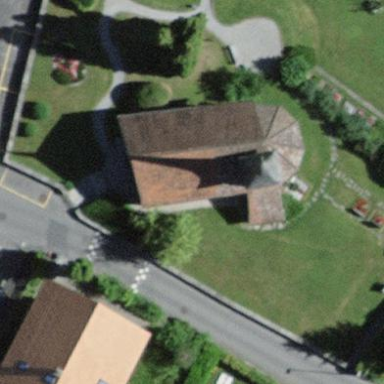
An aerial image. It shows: Church which is place of worship.